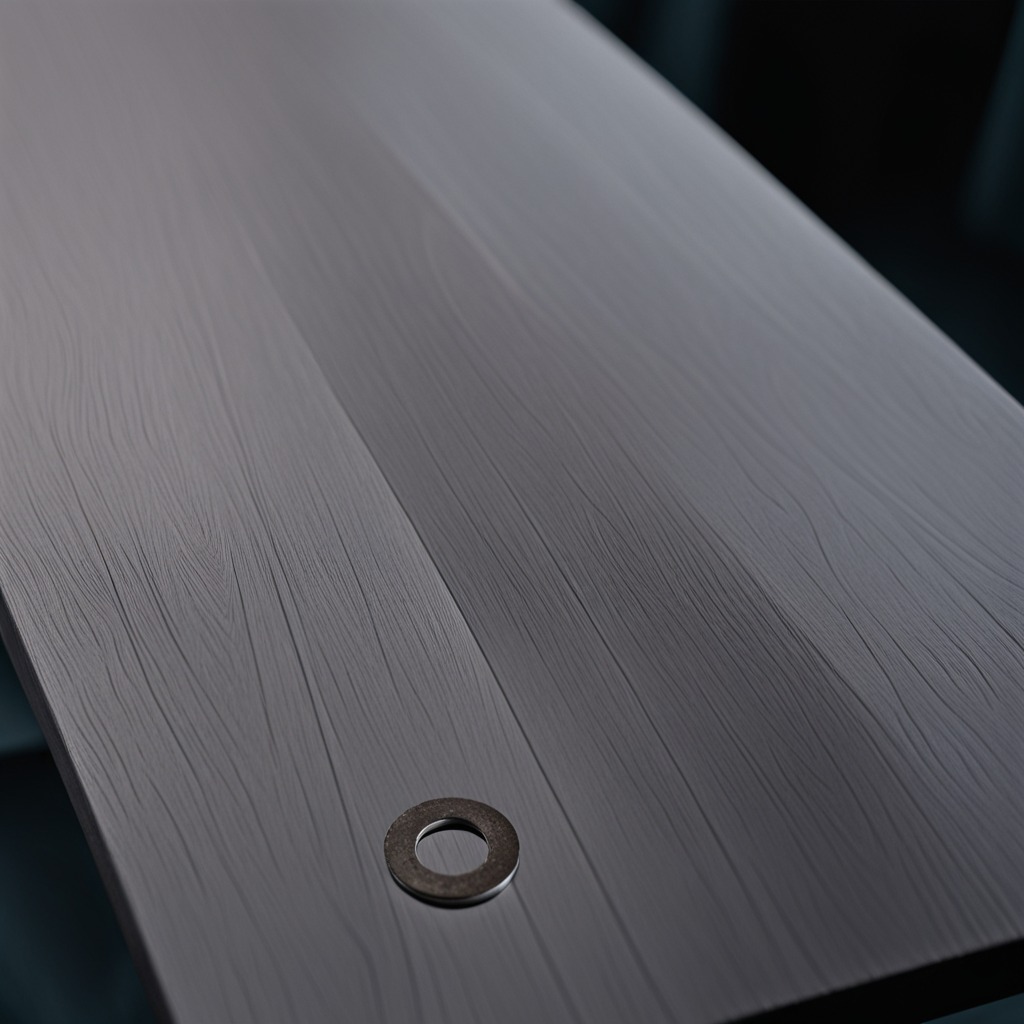
A flat metal washer is lying on a old table with faint burn marks in a small garage at twilight.